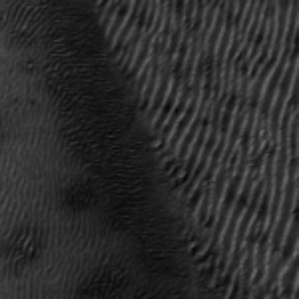
Label: frost